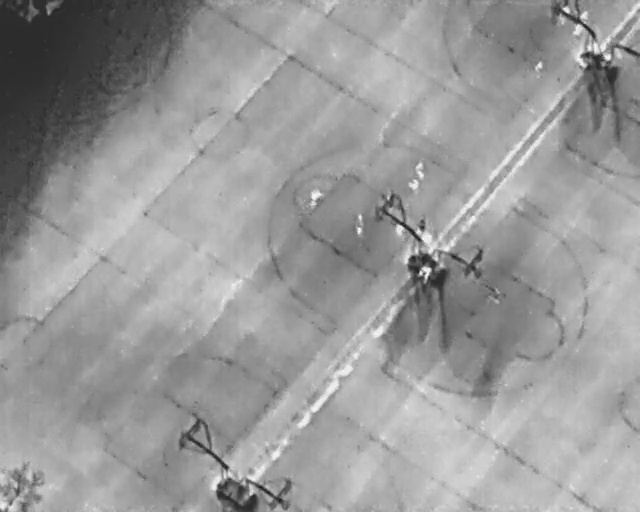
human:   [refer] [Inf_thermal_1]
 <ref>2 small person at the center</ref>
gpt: <box>[[63, 35, 65, 37, 2], [61, 43, 63, 45, 2]]</box>

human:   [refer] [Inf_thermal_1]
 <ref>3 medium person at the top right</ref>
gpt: <box>[[86, 2, 89, 3, 11], [88, 3, 93, 5, 23], [82, 12, 85, 13, 21]]</box>

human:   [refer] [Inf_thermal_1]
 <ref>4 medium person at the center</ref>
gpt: <box>[[63, 32, 67, 34, 2], [54, 42, 58, 44, 2], [64, 52, 67, 54, 26], [65, 45, 67, 47, 2]]</box>